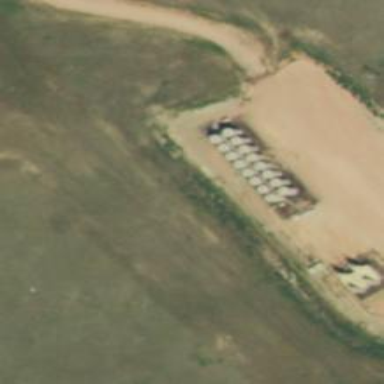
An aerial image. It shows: Storage tank with man-made structure.